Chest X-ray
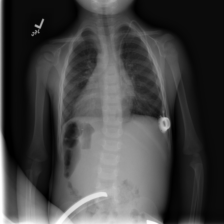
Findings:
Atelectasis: negative
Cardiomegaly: negative
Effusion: negative
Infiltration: negative
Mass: negative
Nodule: negative
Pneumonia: negative
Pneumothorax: negative
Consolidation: negative
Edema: negative
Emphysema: negative
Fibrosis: negative
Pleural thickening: negative
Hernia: negative